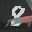
Label: 8